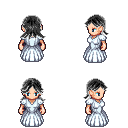
a pixel art fantasy rpg character, female body template, human, light skin, underdress, magenta pants, gray loose hair, brown shoes, four views (front, back, left, right), 2x2 character sprite sheet, small pixel art, hard edges, no anti-aliasing